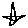
Label: star